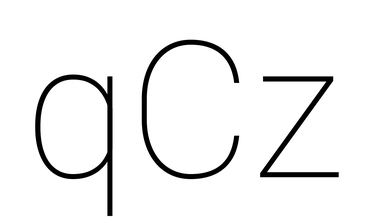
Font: Roboto_Thin